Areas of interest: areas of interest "Huanyang Plaza"
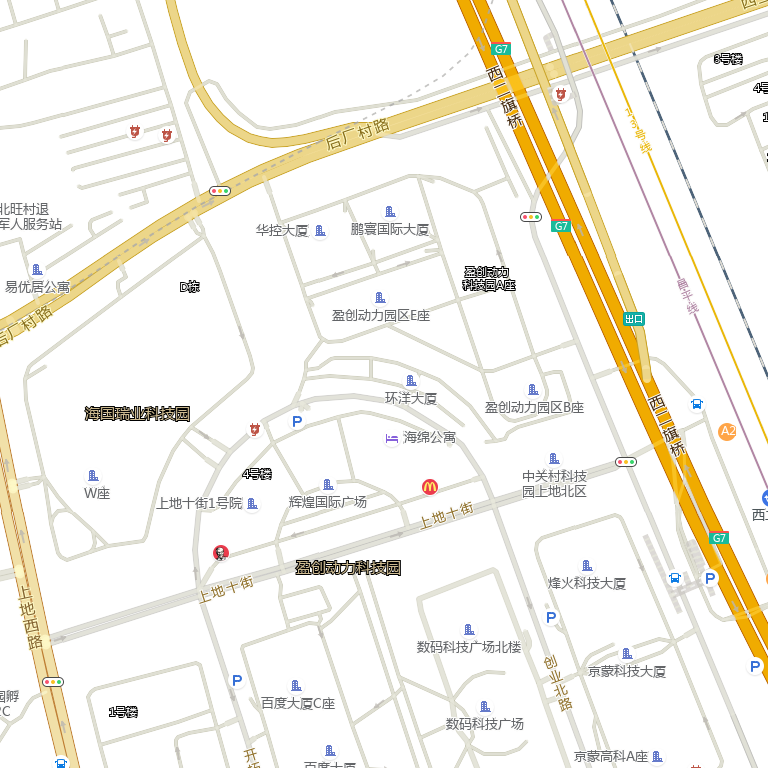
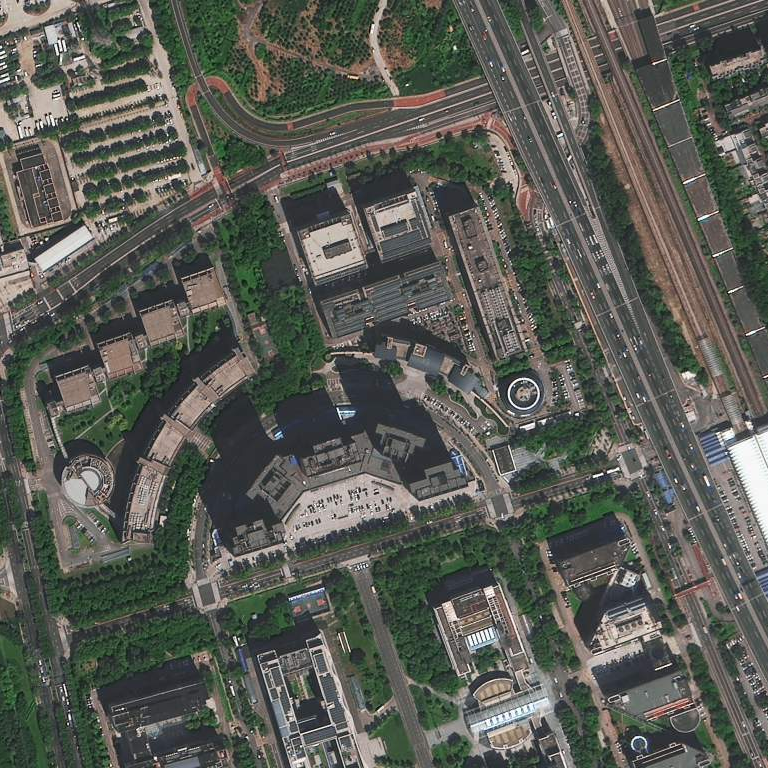